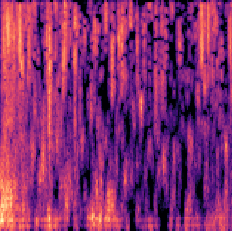
Sound class: Rain